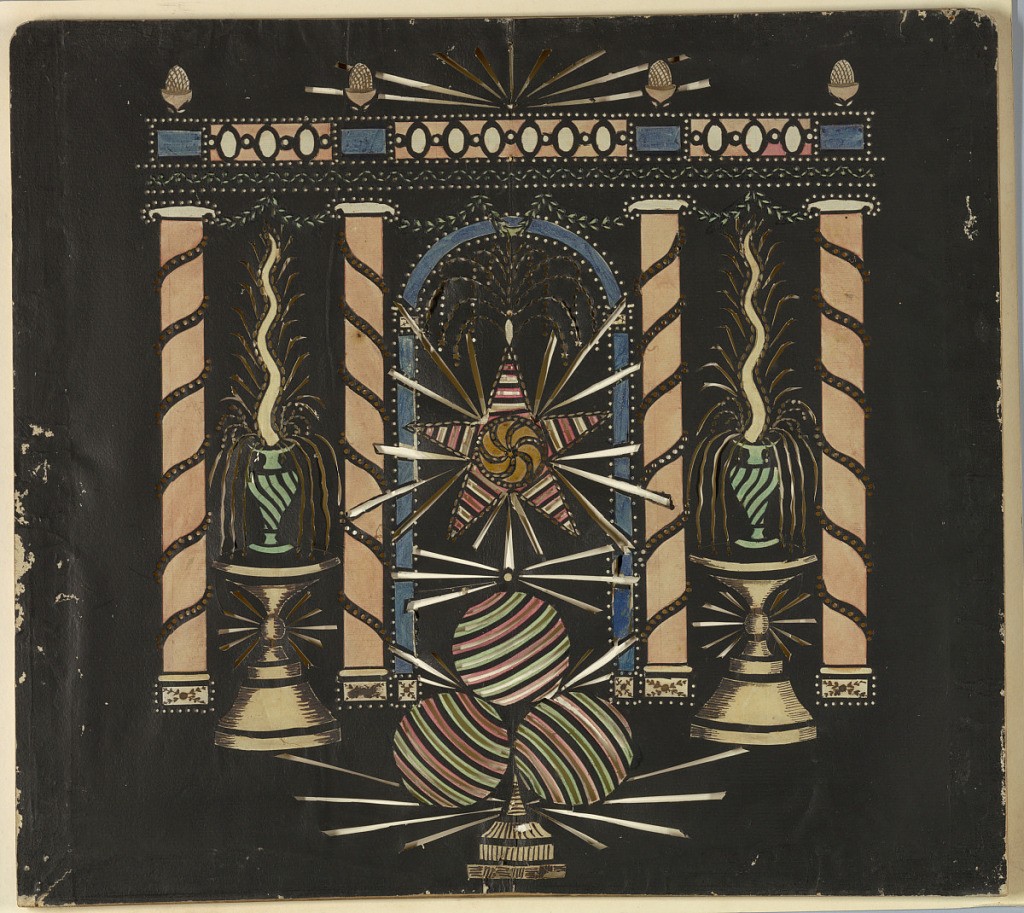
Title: Colonnade with Fountains
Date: ca. 1780
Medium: Cut paper on wood frame
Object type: Lantern slide
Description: Magic lantern slide, optical toy. On black field, three-bay colonnade in pink, blue, and white. In two side bays, fountains in the form of pedestals with urns from which water shoots out. In center bay, radiant star in pink above three pyramided green and white balls.